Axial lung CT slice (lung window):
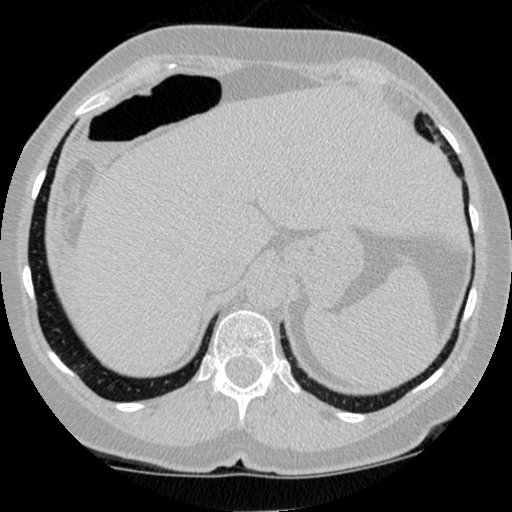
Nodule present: no